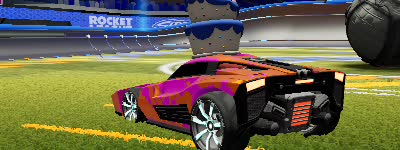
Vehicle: breakout